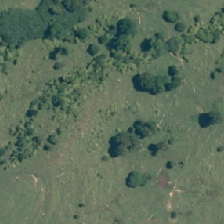
Land cover: low_producing_grassland